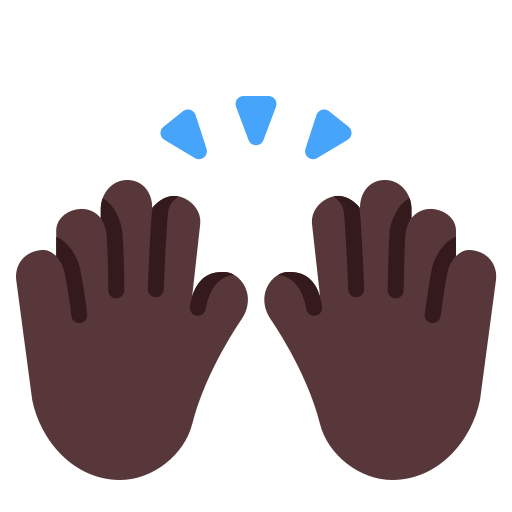
raising hands flat dark